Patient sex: M
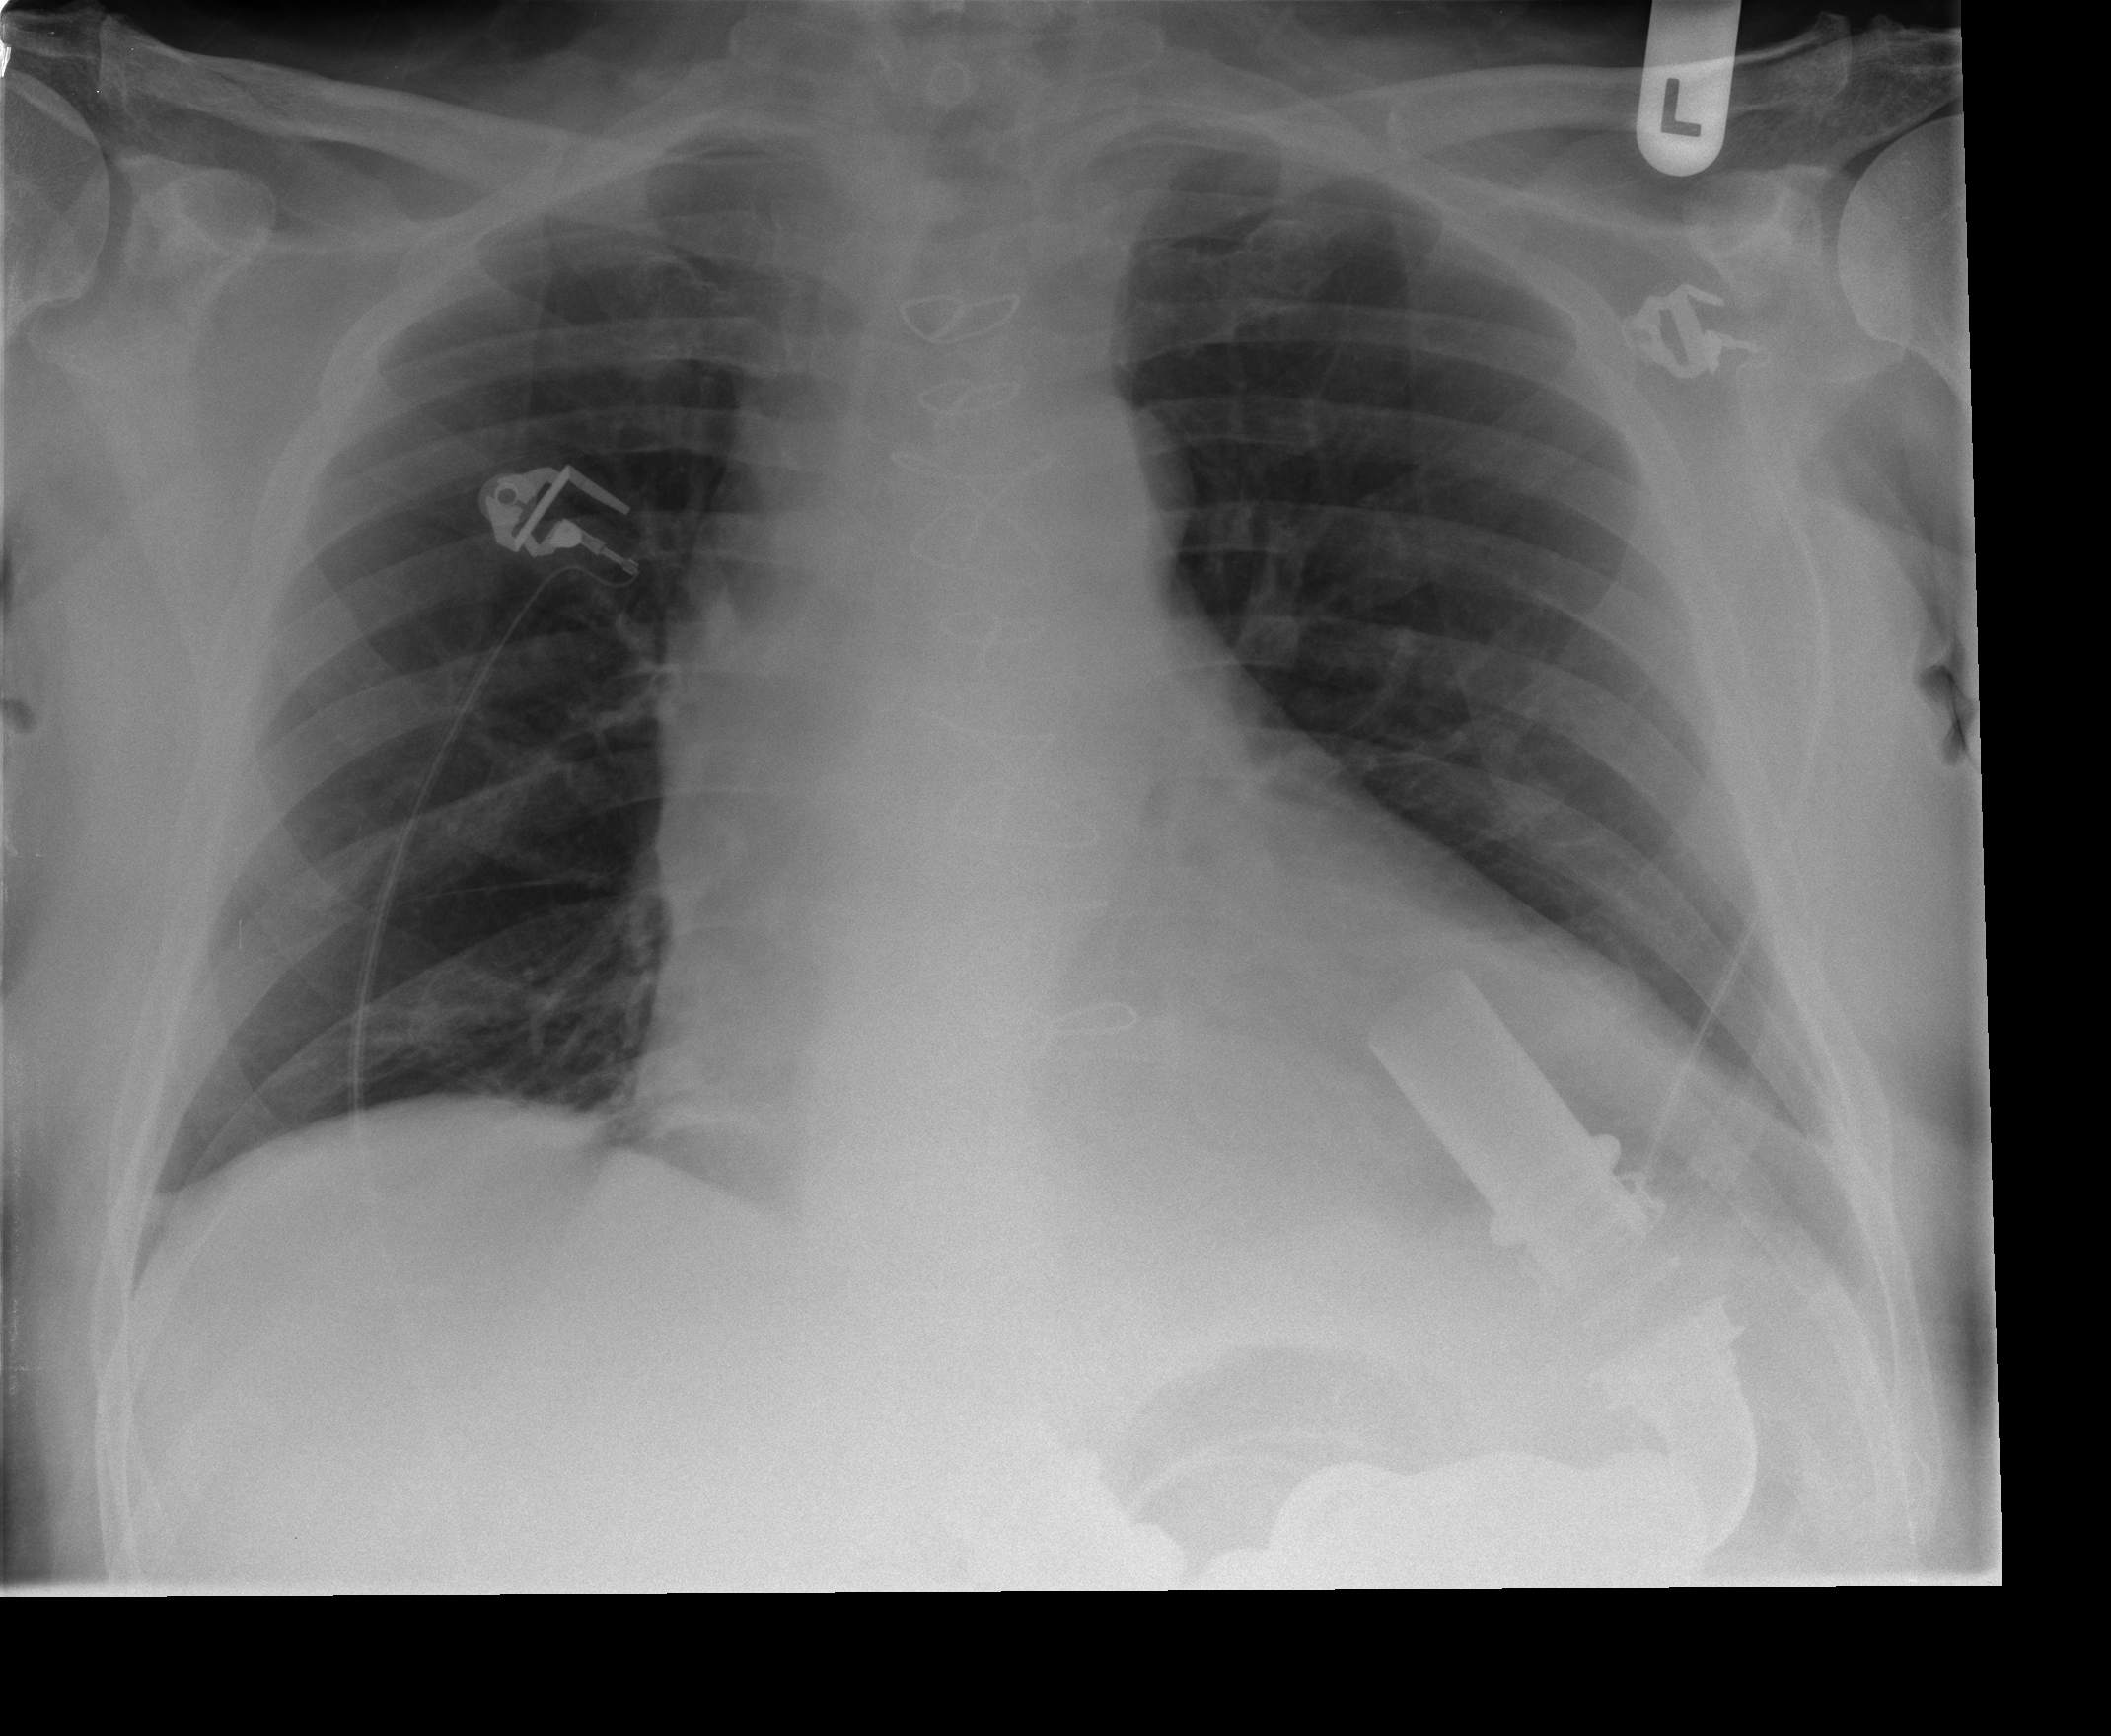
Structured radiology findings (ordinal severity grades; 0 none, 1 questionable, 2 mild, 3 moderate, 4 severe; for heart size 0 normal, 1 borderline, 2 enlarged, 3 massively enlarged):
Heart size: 2
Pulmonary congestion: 0
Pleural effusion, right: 0
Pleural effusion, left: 0
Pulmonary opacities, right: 0
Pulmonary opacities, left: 2
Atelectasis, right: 0
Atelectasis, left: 0